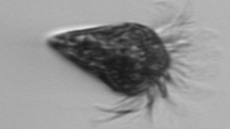
Label: Strombidium_wulffi